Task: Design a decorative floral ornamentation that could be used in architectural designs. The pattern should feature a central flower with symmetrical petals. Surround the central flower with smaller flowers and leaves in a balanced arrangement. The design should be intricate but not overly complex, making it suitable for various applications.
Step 1368:
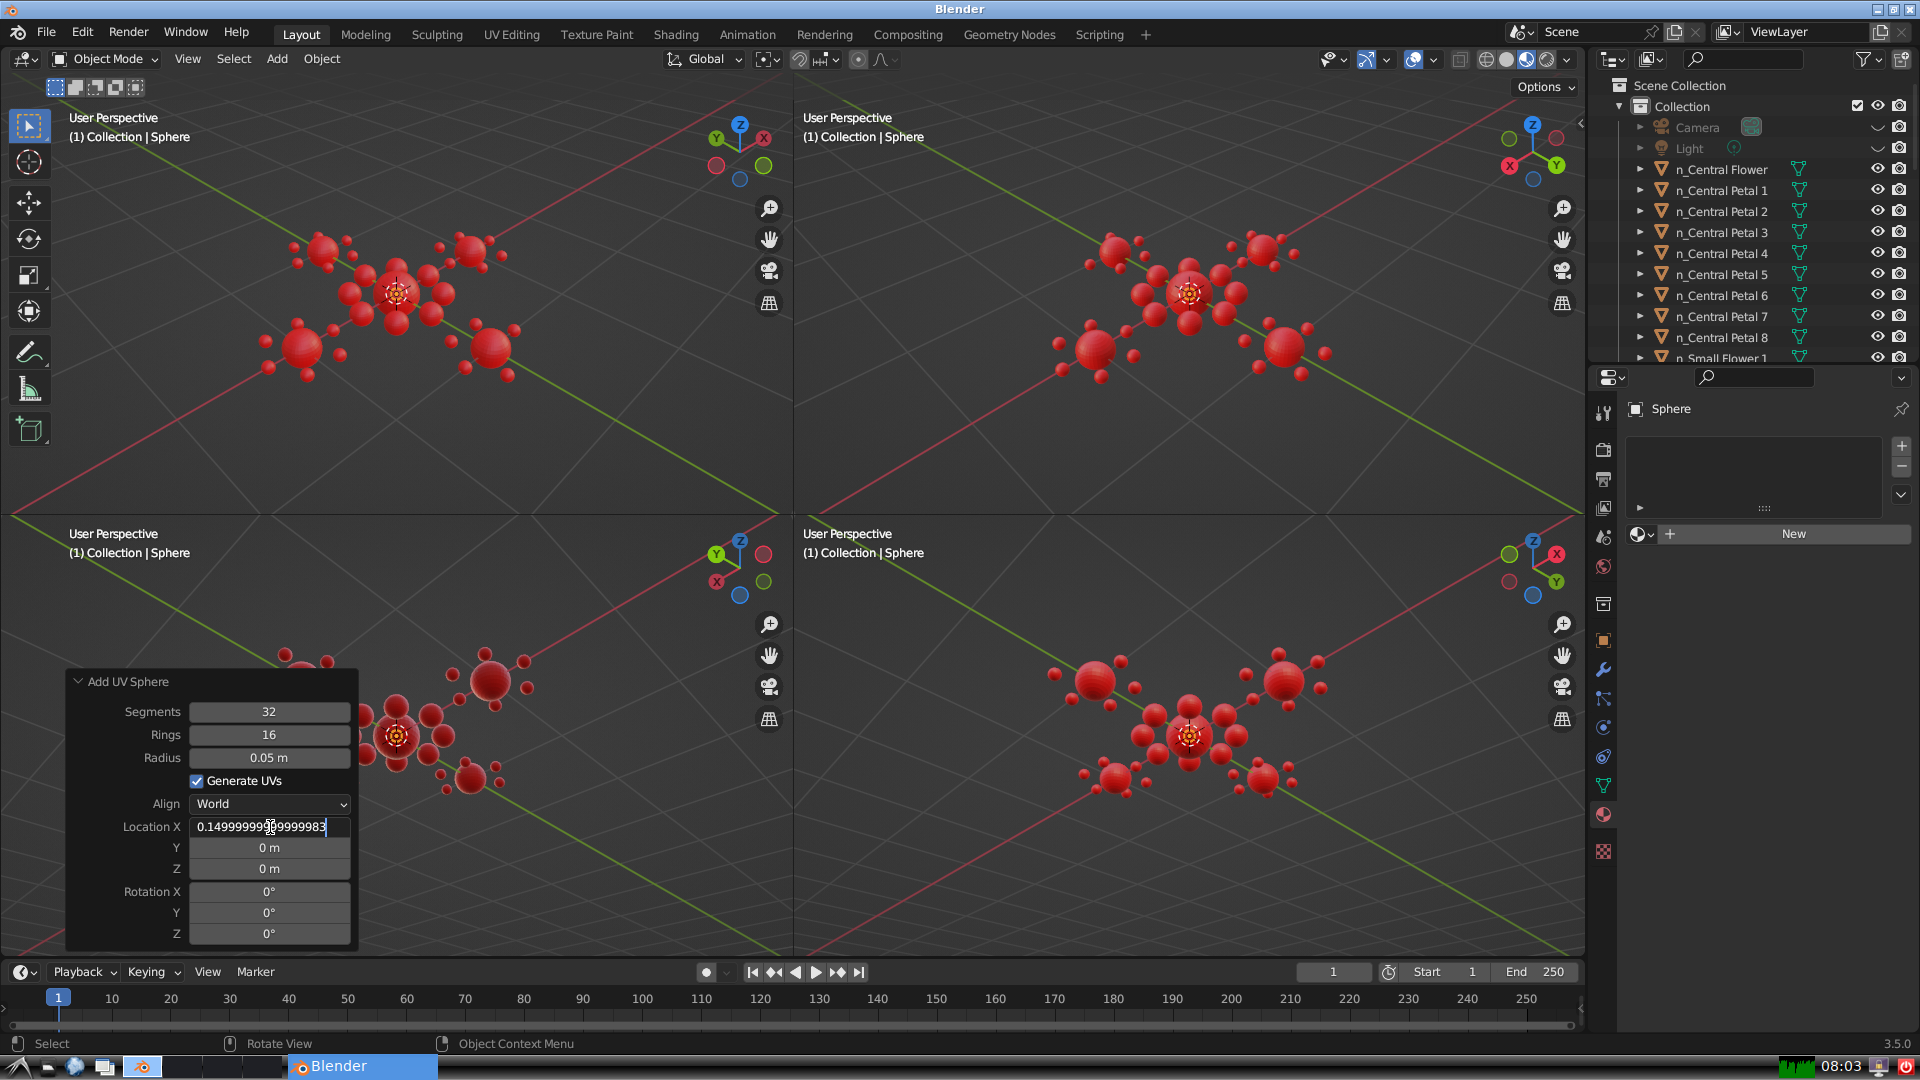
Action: {"key_press": ['Return']}